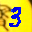
Label: 3